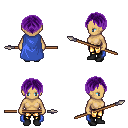
a pixel art fantasy rpg character, female body template, human, tanned skin, blue cape, gold greaves, purple parted hairstyle, black shoes, spear, four views (front, back, left, right), 2x2 character sprite sheet, small pixel art, hard edges, no anti-aliasing